Question: Im working with a Queue as a LinkedList adding elements to the back of the list and removing them from the front. However I am struggling with the concept of adding new nodes as I cant manage to link the pre-existing nodes together using FIFO.
You can see my method below this picture.

'''
public void add(Object data)
{
if data == null) throw new IllegalArgumentException() ;
Node newNode = new Node (data, null);
if (size == 0){ //- remember we are adding elements to the back
tail = newNode;
head = newNode;
}
else {
tail = newNode; //right
newNode.next = head.next; //??? What should be in place of this?
}
size++;
}
'''
Im following the diagram but .Here is the information given to the class.
'''
public class QueueNode
{
private Node head, tail ;
private int size ;
/**
inner class for Node
*/
private static class Node
{
Node next ;
Object data ;
public Node(Object data, Node n)
{
next = n ;
this.data = data ;
}
}
/**
Constructor for queue
*/
public QueueNode()
{
head = tail = null ;
size = 0 ;
}
'''
//rest of class (not needed)
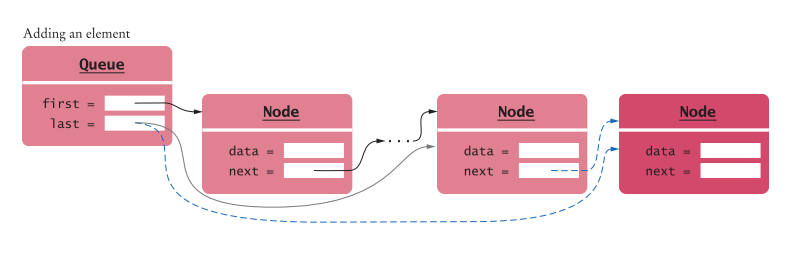
Answer: You will only need to set the next of the current tail ad the node being added. And the newnode will became the tail.
'''
tail.next = newNode;
tail = newNode
'''
You tried:
'''
tail = newNode; //right
'''
// yes, right, but set the 'next' of the current tail first, before you lose the reference.
'''
newNode.next = head.next; //??? What should be in place of this?
'''
// No, you dont need to do anything with the head when adding new nodes.